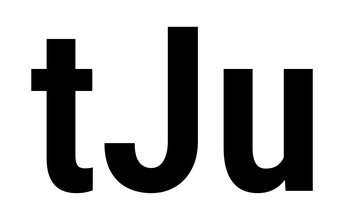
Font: Roboto_Condensed_SemiBold